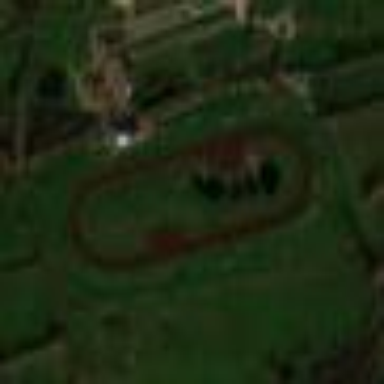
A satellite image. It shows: Sports centre dedicated to horse racing.